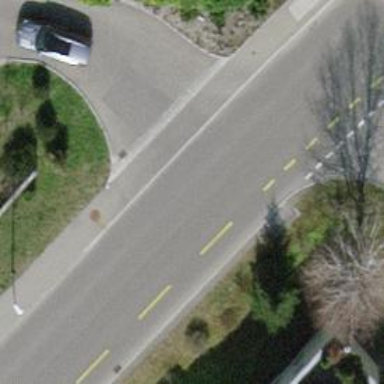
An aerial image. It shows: Secondary road with asphalt surface. There is designated cycle lane on the left side.